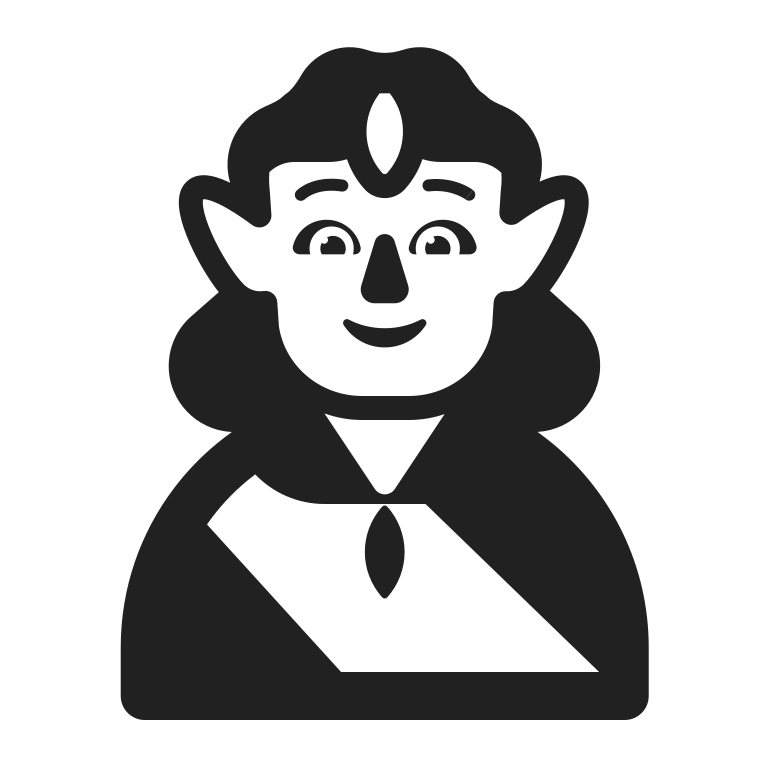
person elf high contrast default